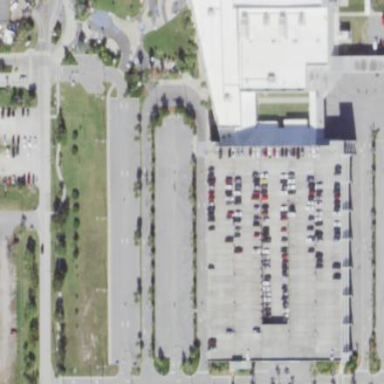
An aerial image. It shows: Multi-storey parking with garages.